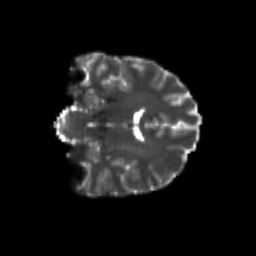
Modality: T2w
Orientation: coronal
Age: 20
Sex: female
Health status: healthy
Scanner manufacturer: philips
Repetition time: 7.393 s
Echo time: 0.08599 s